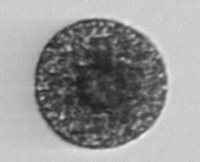
Label: Vicicitus_globosus